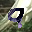
Label: 9